Question: I'm trying to make checkers game but the following architecture does not show on JFrame what I'm doing wrong
//base class
'''
import java.awt.event.MouseEvent;
import java.awt.event.MouseListener;
import javax.swing.*;
public abstract class Case extends JComponent implements MouseListener {
/**
*
*/
private static final long serialVersionUID = 1L;
protected static final int LONGUEUR=40;
protected int x,y,width,height;
@Override
public void mouseClicked(MouseEvent arg0) {
// TODO Auto-generated method stub
}
@Override
public void mouseEntered(MouseEvent arg0) {
// TODO Auto-generated method stub
}
@Override
public void mouseExited(MouseEvent arg0) {
// TODO Auto-generated method stub
}
@Override
public void mousePressed(MouseEvent arg0) {
// TODO Auto-generated method stub
}
@Override
public void mouseReleased(MouseEvent e) {
// TODO Auto-generated method stub
}
}
'''
//black rectangle
'''
import java.awt.Color;
import java.awt.Graphics;
public class CaseNoire extends Case
{
/**
*
*/
private static final long serialVersionUID = 1L;
public CaseNoire(int x, int y,int width,int height)
{
this.x=x;
this.y=y;
this.width = width;
this.height= height;
}
@Override
protected void paintComponent(Graphics g)
{
g.setColor(Color.black);
g.fillRect(x, y,width,height);
}
}
'''
//white rectangle
'''
import java.awt.Color;
import java.awt.Dimension;
import java.awt.Graphics;
public class CaseBlanche extends Case {
/**
*
*/
private static final long serialVersionUID = 1L;
public CaseBlanche(int x, int y,int width,int height)
{
this.x=x;
this.y=y;
this.width = width;
this.height= height;
}
@Override
public void paintComponent(Graphics g)
{
super.paintComponent(g);
g.setColor(Color.white);
g.fillRect(x, y,width,height);
}
}
import java.awt.Color;
import java.awt.Graphics;
import java.awt.Paint;
import javax.swing.JComponent;
import javax.swing.JPanel;
public class Plateau extends JComponent
{
private Case[][] cases= new Case[10][10];
@Override
protected void paintComponent(Graphics g) {
// TODO Auto-generated method stub
super.paintComponent(g);
for(int i=0; i<10; i++)
{
for(int j=0;j<10;j++)
{
if((i+j)%2==0)
{
CaseBlanche blanche= new CaseBlanche(j*Case.LONGUEUR,i*Case.LONGUEUR,Case.LONGUEUR, Case.LONGUEUR);
//cases[i][j]=blanche;
add(blanche);
//g.setColor(Color.white);
// g.fillRect(j*40, i*40,40,40);
}
else
{
CaseNoire caseNoire=new CaseNoire(j*Case.LONGUEUR,i*Case.LONGUEUR,Case.LONGUEUR, Case.LONGUEUR);
add(caseNoire);
}
}
}
}
}
'''
import javax.swing.JFrame;
'''
public class MainDamesFrame extends JFrame {
/**
*
*/
private static final long serialVersionUID = 1L;
public static void main(String[] args )
{
MainDamesFrame damesFrame = new MainDamesFrame();
}
public MainDamesFrame()
{
setDefaultCloseOperation(JFrame.EXIT_ON_CLOSE);
setTitle("Jeu de Dames");
this.getContentPane().add(new Plateau());
setSize(800, 600);
setVisible(true);
}
}
'''

'paintComponent''CaseBlanche''CaseNoire'
Please help
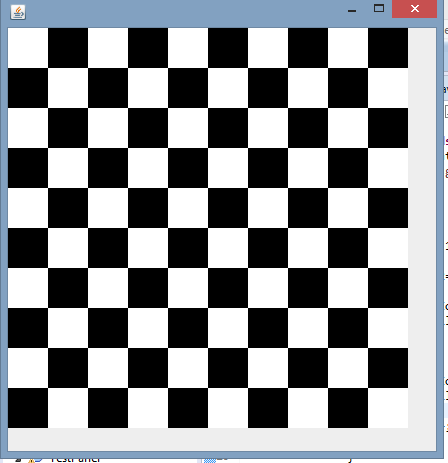
Answer: '''
public void paintComponents(Graphics g)
'''
You have a typo. Get rid of the '"s"' in paintComponents().
'''
setSize(800, 600);
'''
This won't work as you expected because the (880, 600) included the title bar and borders, so some of the squares will not be painted properly.
So, your custom painting classes should override the getPreferredSize() method to return the size of each component. Then you can use the pack() method to make sure the components are properly sized.
There is no need for the CaseNoir and CaseBlanche classes. When you create the Case object you can just use:
'''
setBackground(Color.BLACK);
'''
Then when you paint the component you just use:
'''
g.setColor( getBackground() );
'''
Also, your Plateau class is wrong. The paintComponent() method is for painting. Your code is creating and adding components components. If you want to add components then you should be using a layout manager. The GridLayout will easily add components in a grid as long as the getPreferredSize() method has been implemented. You create the component with a specified width/height, so to implement this method you do something like:
'''
@Override
public Dimension getPreferredSize()
{
return new Dimension(width, height)
}
'''
Check out this <URL> for a way to add components in a grid.